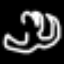
Label: frog